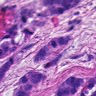
Metastatic tissue present: yes